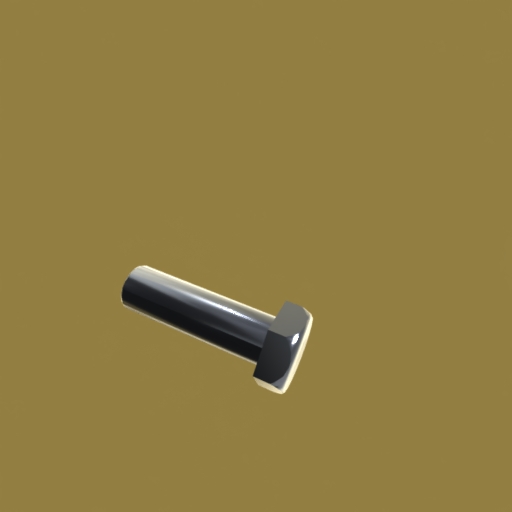
Label: bolt